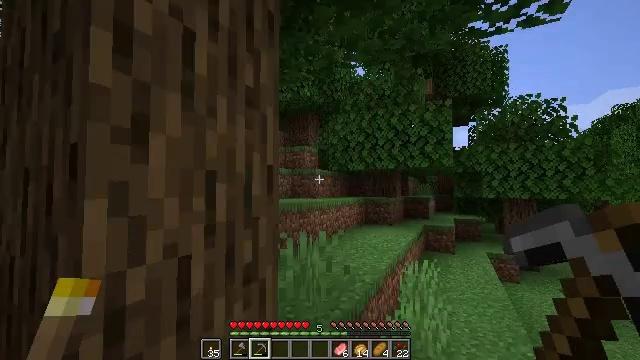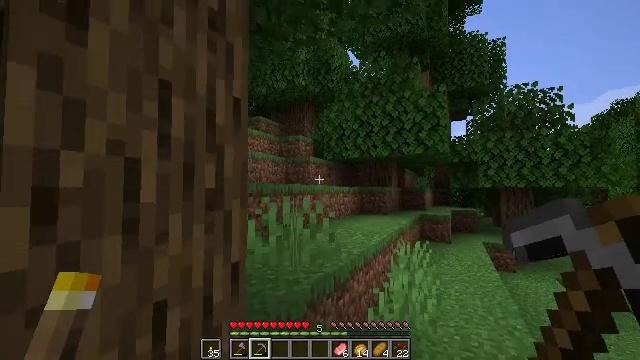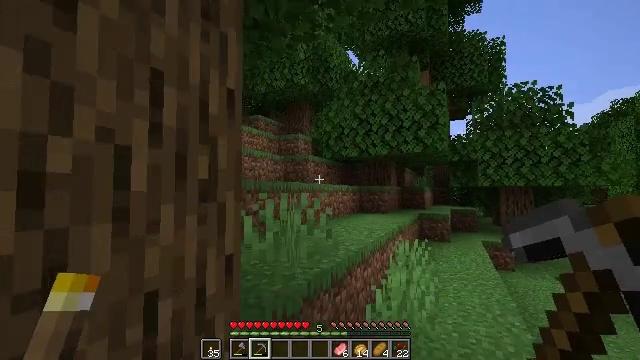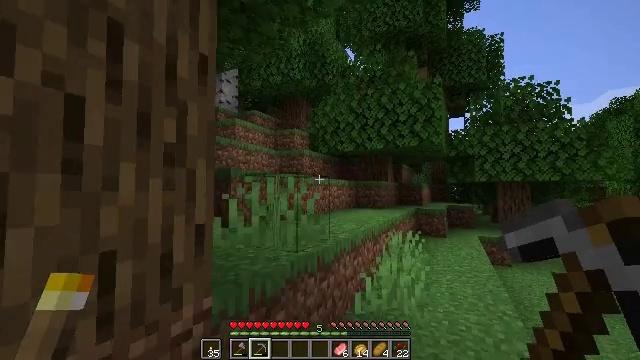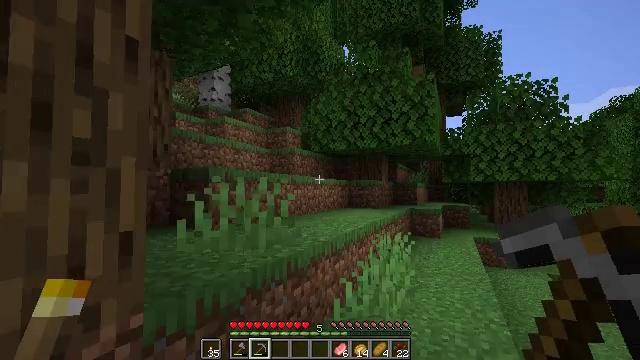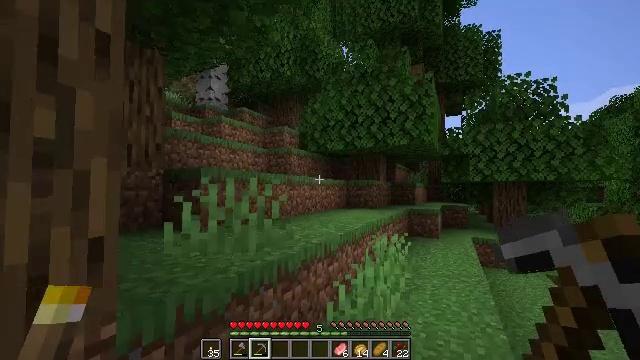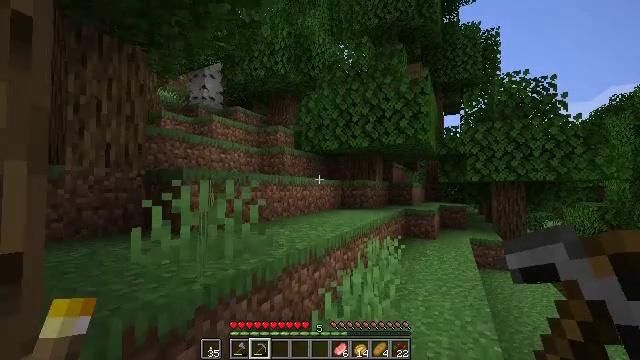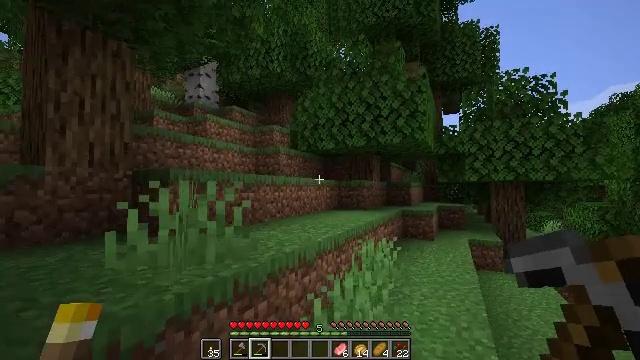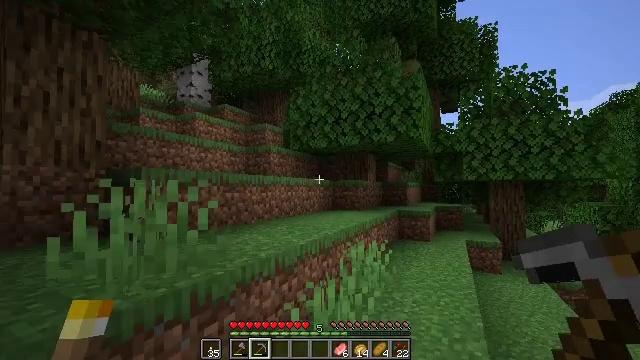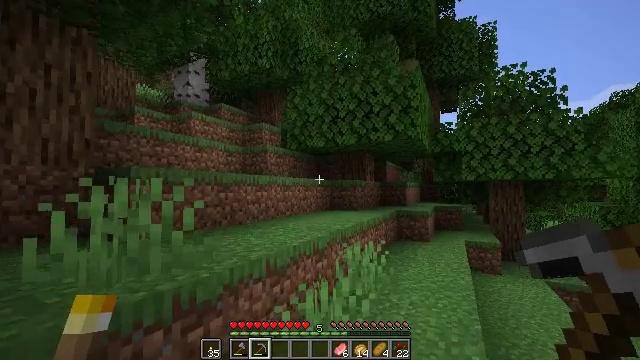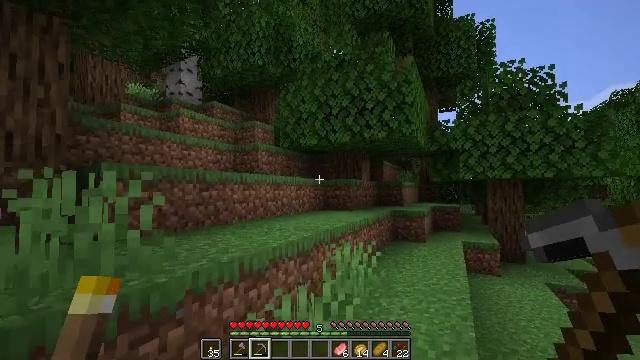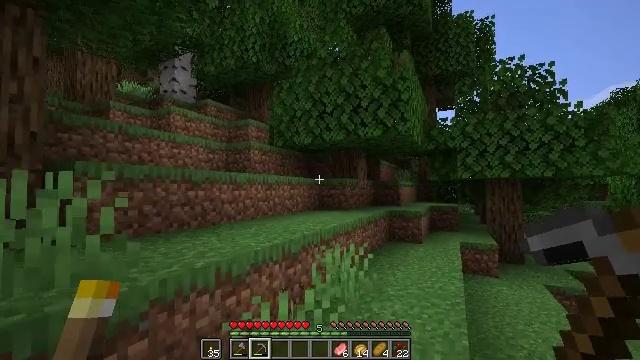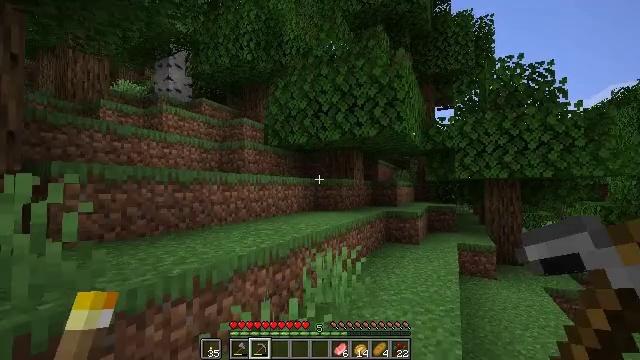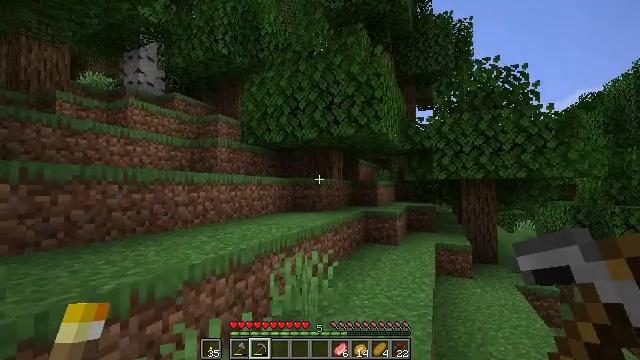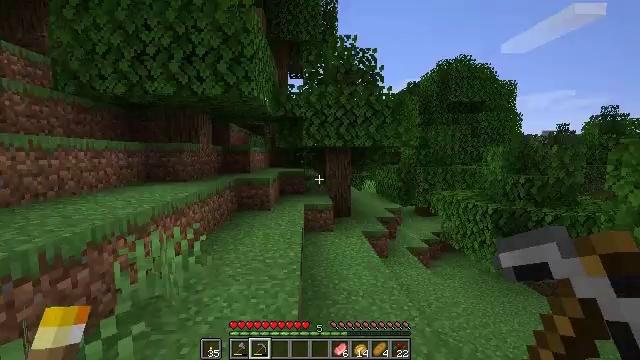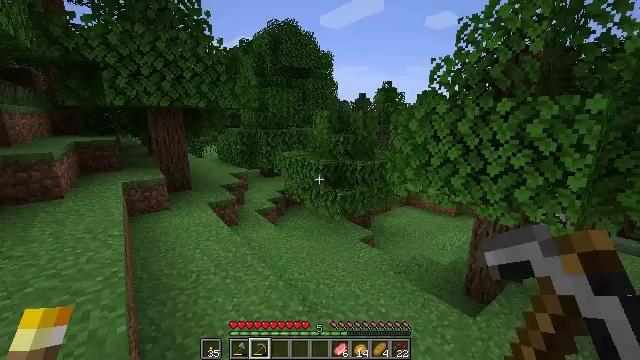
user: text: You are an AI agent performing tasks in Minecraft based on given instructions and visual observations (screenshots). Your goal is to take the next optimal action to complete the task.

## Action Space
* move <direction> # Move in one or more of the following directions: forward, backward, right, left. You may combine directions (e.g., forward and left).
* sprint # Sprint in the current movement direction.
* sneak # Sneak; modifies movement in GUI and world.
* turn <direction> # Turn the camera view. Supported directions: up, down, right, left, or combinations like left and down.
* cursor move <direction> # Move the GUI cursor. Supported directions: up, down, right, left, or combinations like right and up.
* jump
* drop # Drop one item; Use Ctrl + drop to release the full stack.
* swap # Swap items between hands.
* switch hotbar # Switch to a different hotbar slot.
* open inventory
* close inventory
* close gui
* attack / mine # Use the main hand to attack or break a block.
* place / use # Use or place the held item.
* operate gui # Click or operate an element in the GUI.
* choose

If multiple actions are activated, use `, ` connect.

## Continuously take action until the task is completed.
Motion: motion action
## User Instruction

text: Break the spruce leaves to clear the area.
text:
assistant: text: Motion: move forward and move right
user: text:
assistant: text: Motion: move forward and move right
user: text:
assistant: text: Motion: move forward and move right
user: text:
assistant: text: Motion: move forward and move right
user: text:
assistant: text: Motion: move forward and move right
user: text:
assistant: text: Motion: move forward and move right
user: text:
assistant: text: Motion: move forward and move right
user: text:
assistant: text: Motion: move forward and move right
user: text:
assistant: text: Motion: move forward and move right
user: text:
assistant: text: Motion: move forward and move right
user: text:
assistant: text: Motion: move forward and move right
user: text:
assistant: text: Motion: move forward and move right
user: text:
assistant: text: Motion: move forward and move right, turn right
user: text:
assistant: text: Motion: move forward, turn right and down
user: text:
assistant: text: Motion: move forward, turn right and down
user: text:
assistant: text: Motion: turn right and down
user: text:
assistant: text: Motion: move left, turn right and down
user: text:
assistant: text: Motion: move left, turn right
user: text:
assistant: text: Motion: move left
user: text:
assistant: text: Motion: move left
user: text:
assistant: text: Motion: no_op
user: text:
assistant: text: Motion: no_op
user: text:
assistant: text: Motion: no_op
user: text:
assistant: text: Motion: move left, turn right
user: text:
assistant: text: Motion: move left, turn right and up
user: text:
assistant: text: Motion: move left, turn right
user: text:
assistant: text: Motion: move left
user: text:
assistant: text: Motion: move left, turn left
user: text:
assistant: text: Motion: move left
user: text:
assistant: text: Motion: move left